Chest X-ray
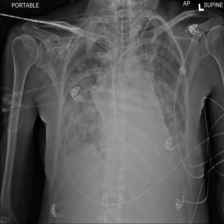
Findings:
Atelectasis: positive
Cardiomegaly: negative
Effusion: positive
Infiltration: negative
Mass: negative
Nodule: negative
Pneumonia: negative
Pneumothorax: negative
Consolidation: negative
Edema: negative
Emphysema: negative
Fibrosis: negative
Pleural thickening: negative
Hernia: negative